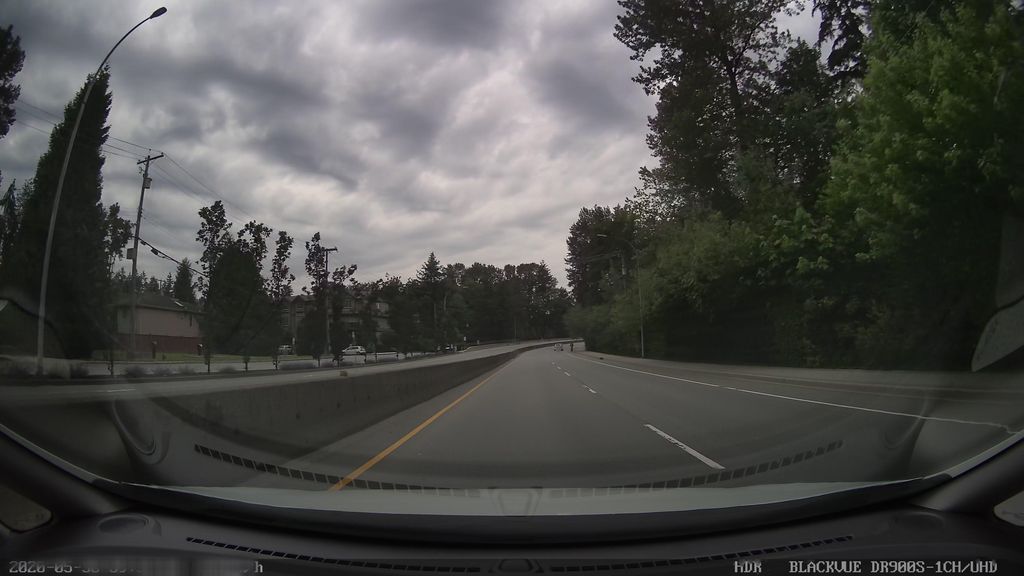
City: vancouver